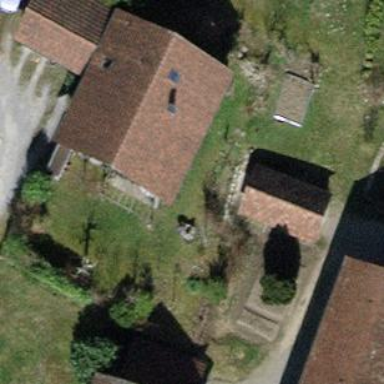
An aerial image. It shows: Gabled roof house.